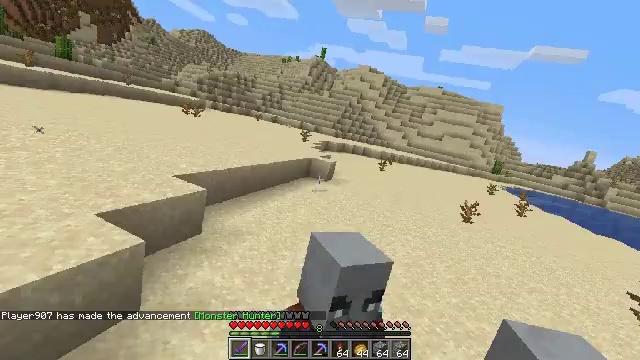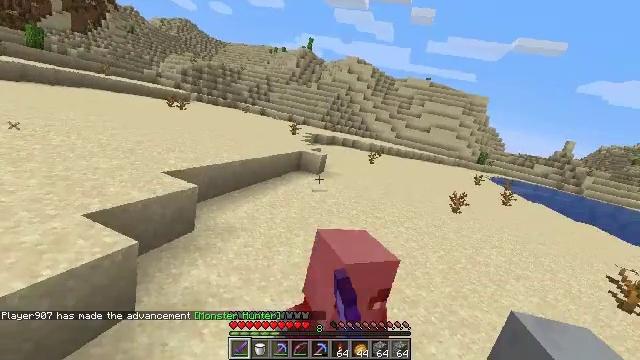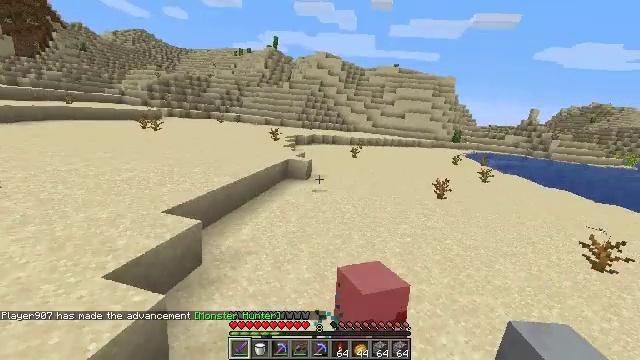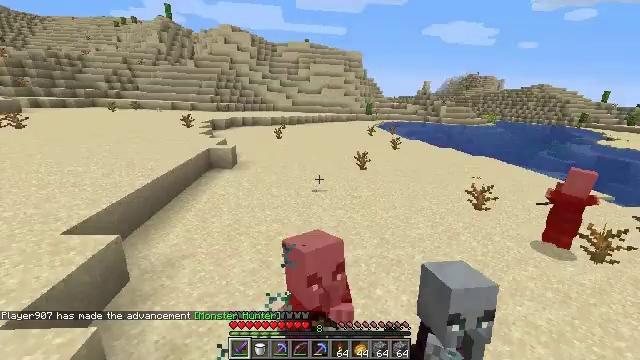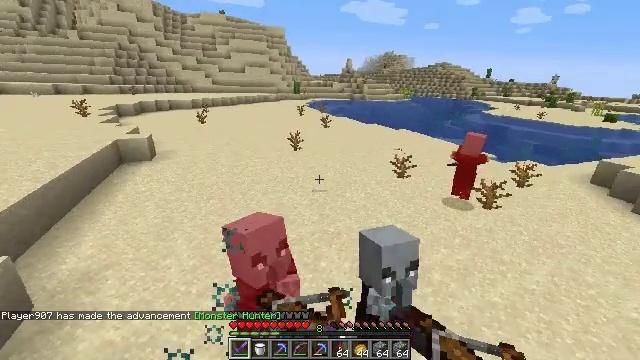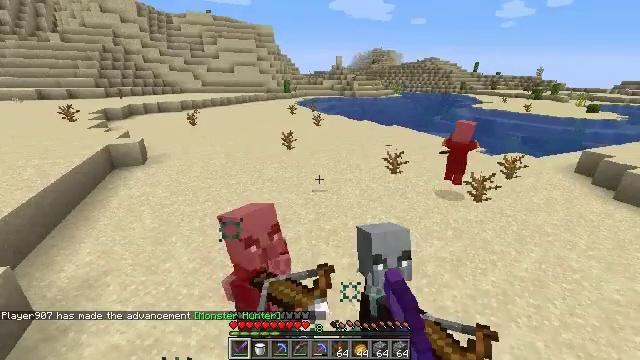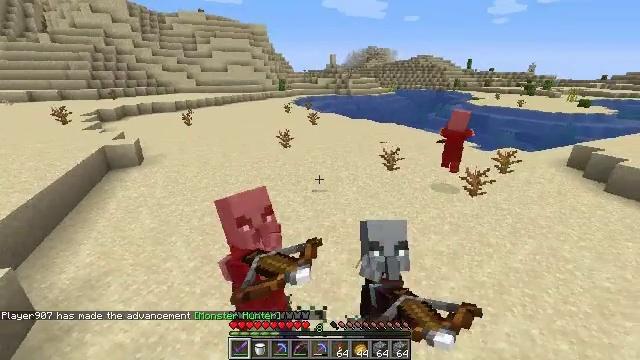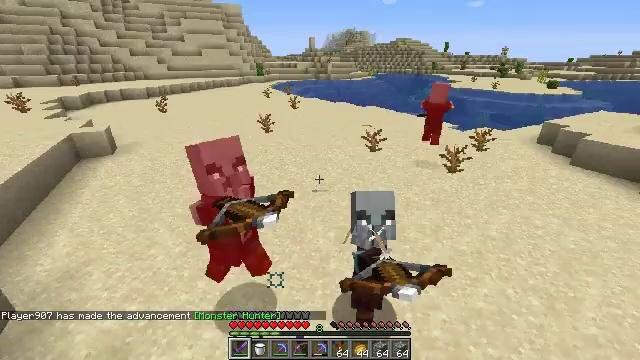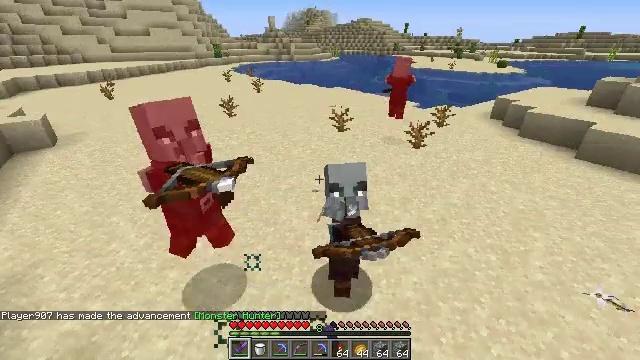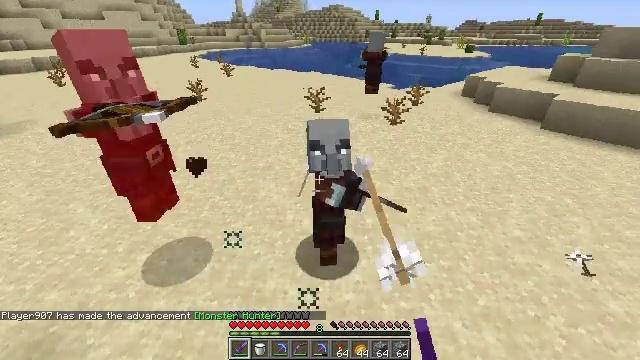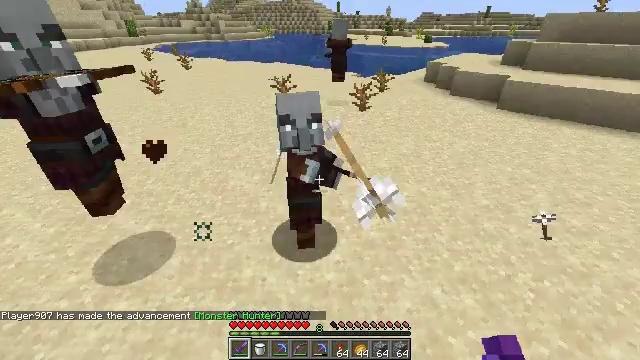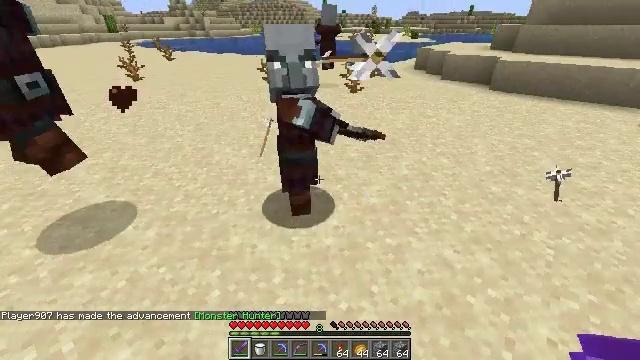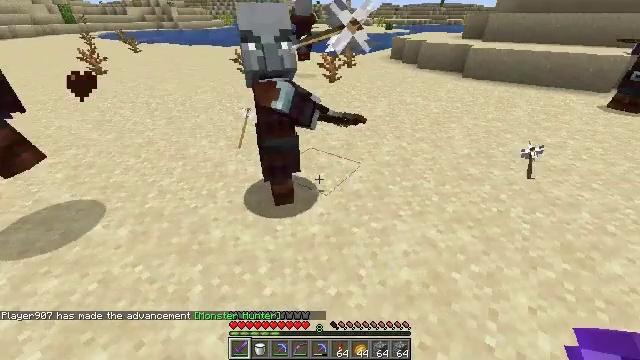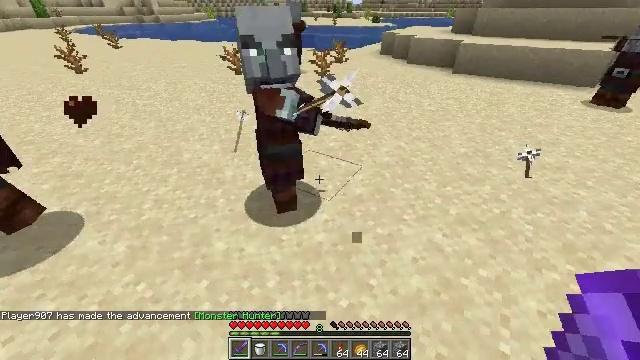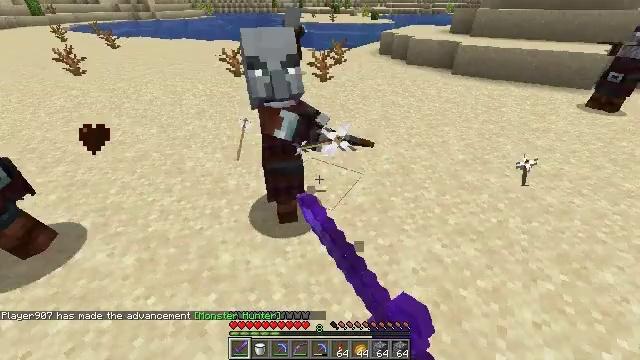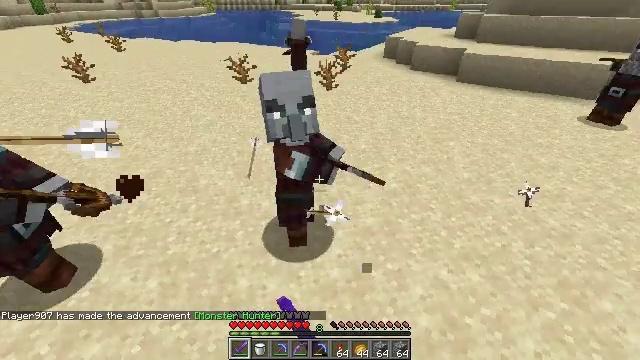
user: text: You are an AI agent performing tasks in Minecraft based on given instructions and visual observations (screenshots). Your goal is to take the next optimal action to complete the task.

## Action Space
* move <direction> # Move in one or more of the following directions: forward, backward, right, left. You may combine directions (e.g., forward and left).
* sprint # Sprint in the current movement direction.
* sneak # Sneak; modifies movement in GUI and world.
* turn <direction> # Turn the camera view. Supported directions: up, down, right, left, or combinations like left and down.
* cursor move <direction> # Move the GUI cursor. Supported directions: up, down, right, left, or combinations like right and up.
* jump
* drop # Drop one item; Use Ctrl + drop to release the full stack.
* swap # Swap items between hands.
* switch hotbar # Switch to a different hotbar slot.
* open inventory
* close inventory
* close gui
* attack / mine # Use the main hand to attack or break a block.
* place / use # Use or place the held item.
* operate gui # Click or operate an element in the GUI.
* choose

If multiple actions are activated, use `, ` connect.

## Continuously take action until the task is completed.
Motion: motion action
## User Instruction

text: Hunt the pillager.
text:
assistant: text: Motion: move forward and move right, turn right and down, attack / mine, jump
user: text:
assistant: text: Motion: move forward and move right, turn right, attack / mine, jump
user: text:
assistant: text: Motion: move forward and move right, turn right and down, jump
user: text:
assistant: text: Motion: move forward and move right, turn right and down, attack / mine, jump
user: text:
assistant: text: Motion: move forward, turn right, attack / mine, jump
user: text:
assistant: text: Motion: move forward, attack / mine, jump
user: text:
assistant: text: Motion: move forward, turn right and down, attack / mine, jump
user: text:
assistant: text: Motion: move forward, turn right and down, attack / mine, jump
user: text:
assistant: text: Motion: move forward, turn right and down, attack / mine, jump
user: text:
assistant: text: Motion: move forward and move left, turn right and down, attack / mine, jump
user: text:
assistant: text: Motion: move forward and move left, turn right, attack / mine, jump
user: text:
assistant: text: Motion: move forward and move left, turn right and down, jump
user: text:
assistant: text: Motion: move forward and move left, turn right and down, attack / mine, jump
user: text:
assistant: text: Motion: move forward and move left, attack / mine, jump
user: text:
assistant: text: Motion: move forward and move left, attack / mine, jump
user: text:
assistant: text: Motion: move forward and move left, turn left, attack / mine, jump
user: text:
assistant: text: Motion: move forward and move left, turn left and up, jump
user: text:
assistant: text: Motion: move forward and move right, turn left and up, attack / mine, jump
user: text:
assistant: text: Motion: move forward and move right, turn left and up, attack / mine, jump
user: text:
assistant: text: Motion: move forward and move right, attack / mine, jump
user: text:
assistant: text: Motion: move forward and move right, turn up, jump
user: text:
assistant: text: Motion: move forward and move right, attack / mine, jump
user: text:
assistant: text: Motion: move forward and move right, attack / mine, jump
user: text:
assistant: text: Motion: move forward and move right, attack / mine, jump
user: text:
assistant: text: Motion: move forward and move right, turn right and up, jump
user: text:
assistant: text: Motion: move forward and move right, turn right and up, jump
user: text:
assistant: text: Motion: move forward and move right, turn right, jump
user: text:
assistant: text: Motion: move forward and move right, turn right, attack / mine, jump
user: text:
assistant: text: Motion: move forward and move right, turn right, attack / mine, jump
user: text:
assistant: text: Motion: move forward, turn right, attack / mine, jump